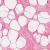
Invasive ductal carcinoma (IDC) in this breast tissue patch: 0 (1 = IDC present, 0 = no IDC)